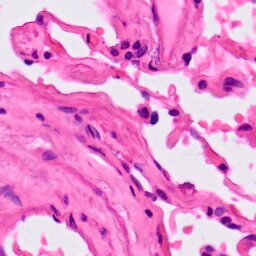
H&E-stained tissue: Lung